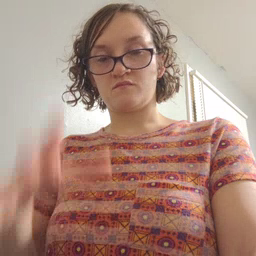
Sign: drop